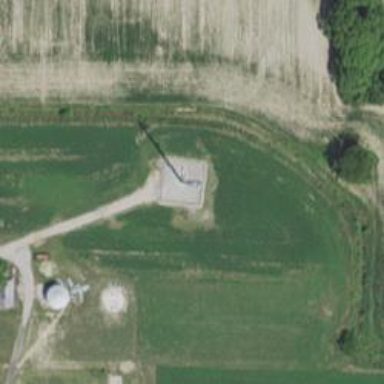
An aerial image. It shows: Man-made mast used for communication purposes.